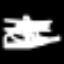
Label: hourglass